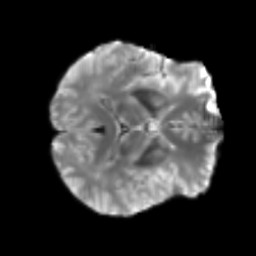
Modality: T2w
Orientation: axial
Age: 42
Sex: male
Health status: healthy
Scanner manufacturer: siemens
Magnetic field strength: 3 T
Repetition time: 3.6 s
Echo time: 0.0964 s